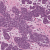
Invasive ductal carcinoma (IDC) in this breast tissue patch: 0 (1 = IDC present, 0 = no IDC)